Question: Event name?
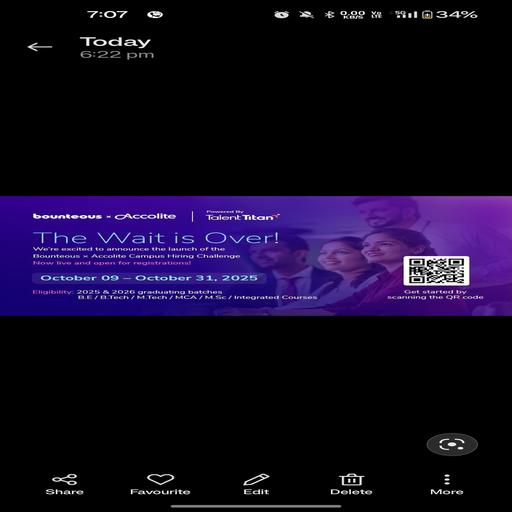
Answer: Hiring Challenge